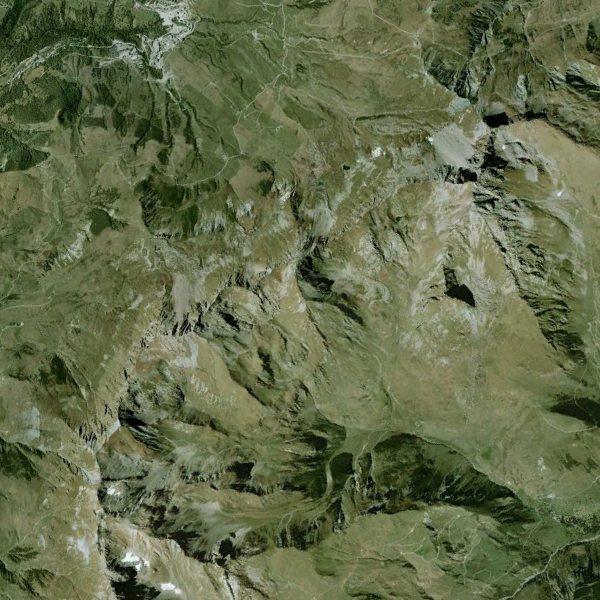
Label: Mountain